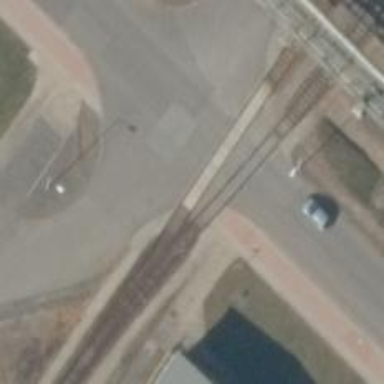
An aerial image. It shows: Level crossing along the railway.